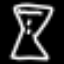
Label: hourglass